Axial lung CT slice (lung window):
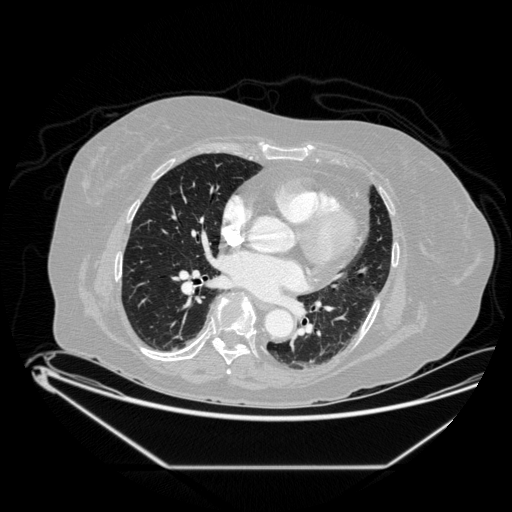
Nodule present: no